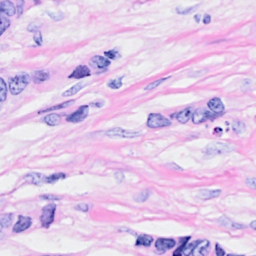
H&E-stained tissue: Breast